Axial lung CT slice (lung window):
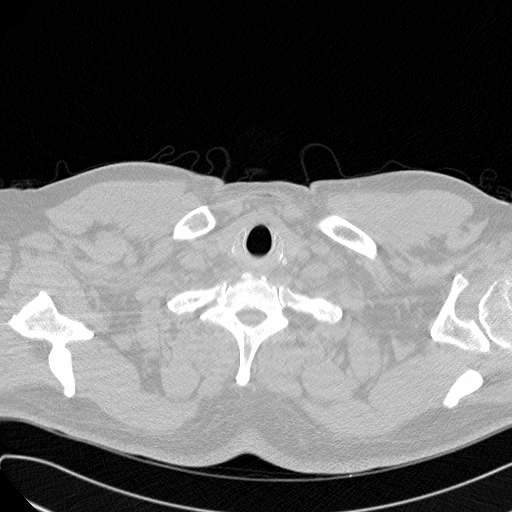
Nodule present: no